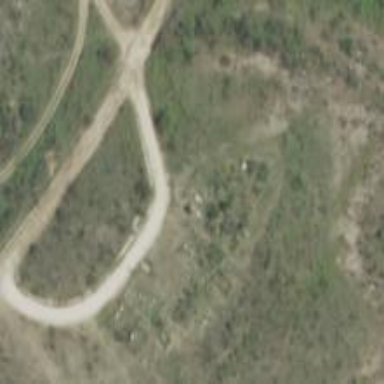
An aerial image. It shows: Cemetery.